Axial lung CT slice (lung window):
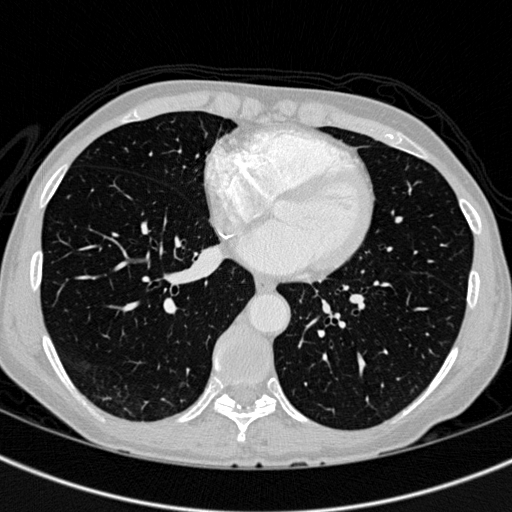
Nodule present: yes
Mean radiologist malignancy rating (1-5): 3.25